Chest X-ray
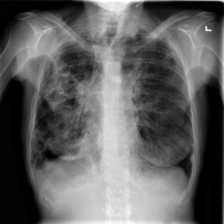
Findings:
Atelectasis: negative
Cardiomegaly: negative
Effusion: negative
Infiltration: positive
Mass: negative
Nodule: negative
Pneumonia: negative
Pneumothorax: negative
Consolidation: negative
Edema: negative
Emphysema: negative
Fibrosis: negative
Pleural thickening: negative
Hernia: negative